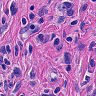
Metastatic tissue present: yes